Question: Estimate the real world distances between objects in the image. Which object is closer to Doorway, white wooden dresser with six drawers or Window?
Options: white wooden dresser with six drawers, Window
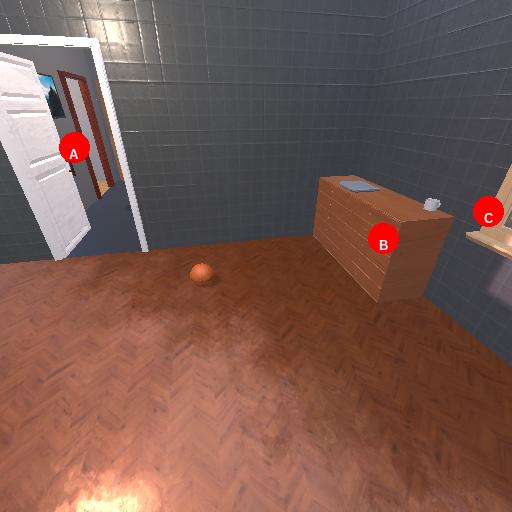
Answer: white wooden dresser with six drawers